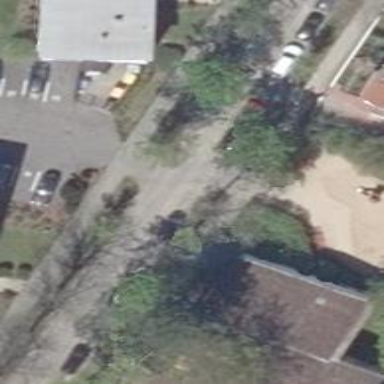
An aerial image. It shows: Residential road with concrete surface. There are sidewalks on both sides. Right side parking is parallel to the road and it is on-street.